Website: lowes
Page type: customer-info-address
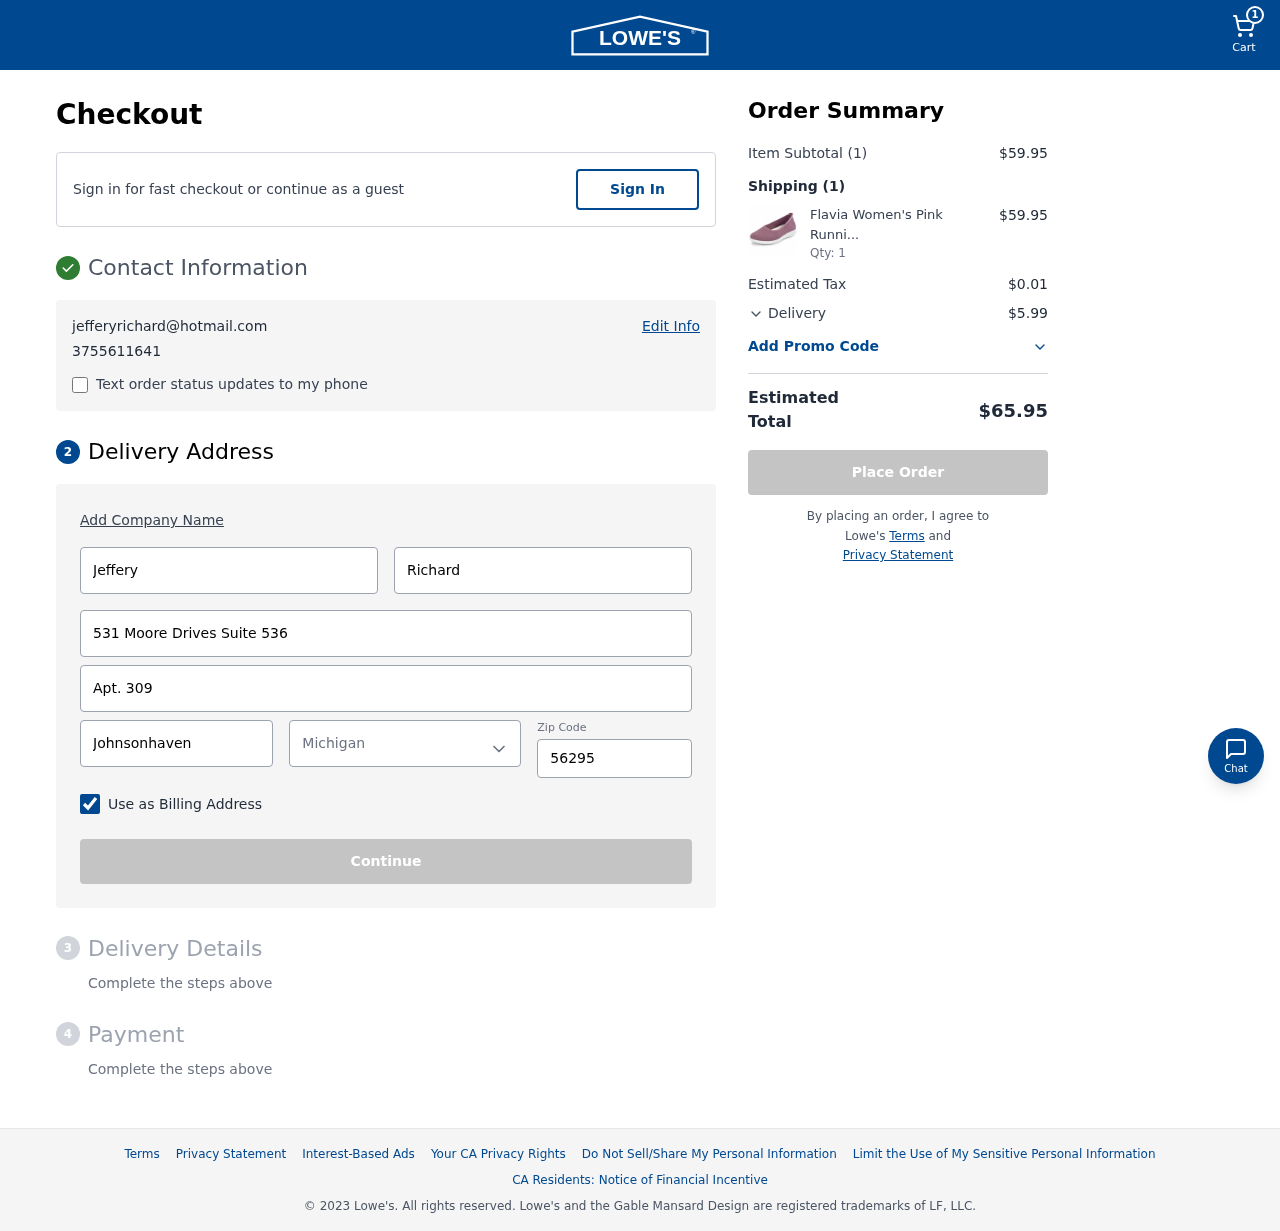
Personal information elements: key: PII_CITY
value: Johnsonhaven
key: PII_EMAIL
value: jefferyrichard@hotmail.com
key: PII_FIRSTNAME
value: Jeffery
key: PII_LASTNAME
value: Richard
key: PII_PHONE
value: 3755611641
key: PII_POSTCODE
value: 56295
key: PII_STATE
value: Michigan
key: PII_STREET
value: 531 Moore Drives Suite 536
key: PII_STREET2
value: Apt. 309
Product elements: key: PRODUCT1_NAME
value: Flavia Women's Pink Running Shoes-9 UK (41 EU) (10 US) (FKT/FB-01/PNK)
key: PRODUCT1_QUANTITY
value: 1
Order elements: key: ORDER_NUM_ITEMS
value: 1
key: ORDER_SUBTOTAL
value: $59.95
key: ORDER_NUM_ITEMS2
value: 1
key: ORDER_SUBTOTAL2
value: $59.95
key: ORDER_TAX
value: $0.01
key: ORDER_SHIPPING_COST
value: $5.99
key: ORDER_TOTAL
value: $65.95